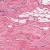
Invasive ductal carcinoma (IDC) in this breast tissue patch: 0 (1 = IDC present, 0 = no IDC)